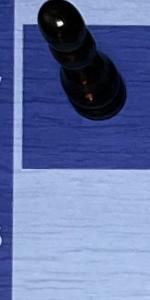
Label: Empty